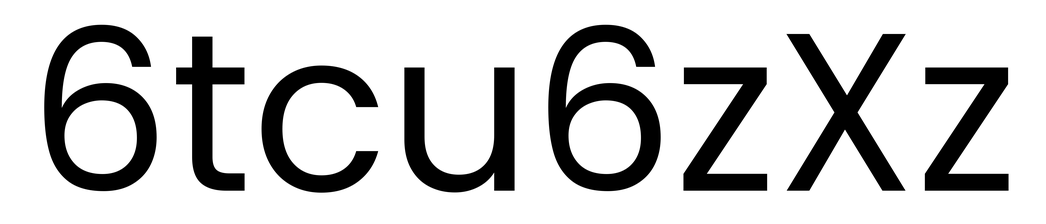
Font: Poppins-Regular